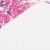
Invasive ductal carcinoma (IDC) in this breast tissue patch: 0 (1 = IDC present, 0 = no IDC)